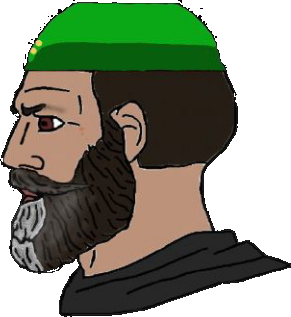
Label: 4_Yes_Chad